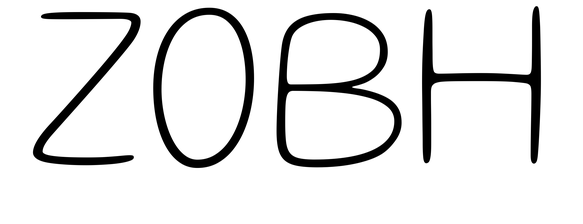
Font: Gluten_Thin